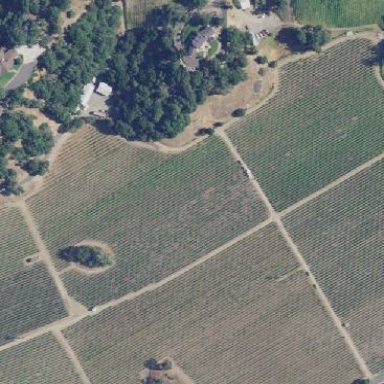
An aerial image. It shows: Vineyard where grapes are grown.